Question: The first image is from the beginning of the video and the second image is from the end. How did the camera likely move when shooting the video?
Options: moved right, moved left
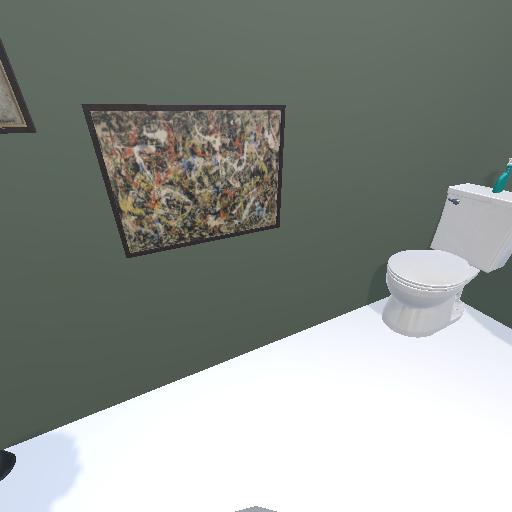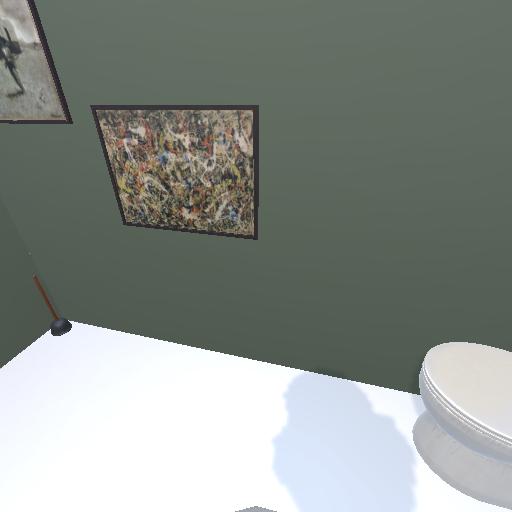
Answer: moved right